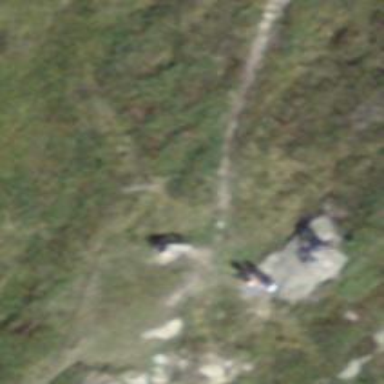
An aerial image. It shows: Bench.